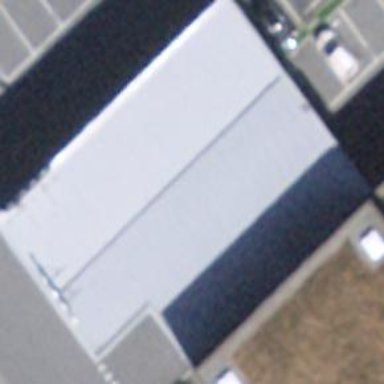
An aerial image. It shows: View of roof of building.